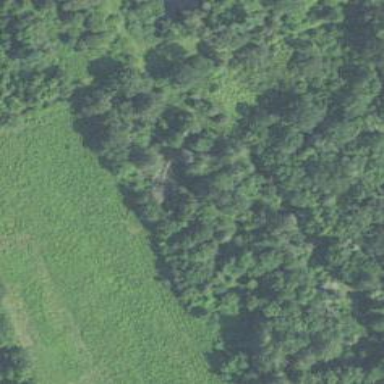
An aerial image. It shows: Mixed leaf woodland.